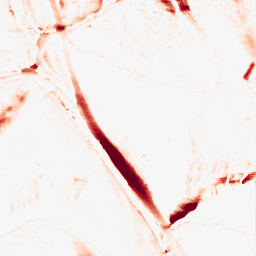
Category: morphological
Decomposition family: morphological_ellipse
Decomposition parameters: operation: opening
width: 10
height: 30
Upsampling method: sinc_hamming
Upsampling parameters: scale: 2
kernel_size: 8
Upsampling scale: 2